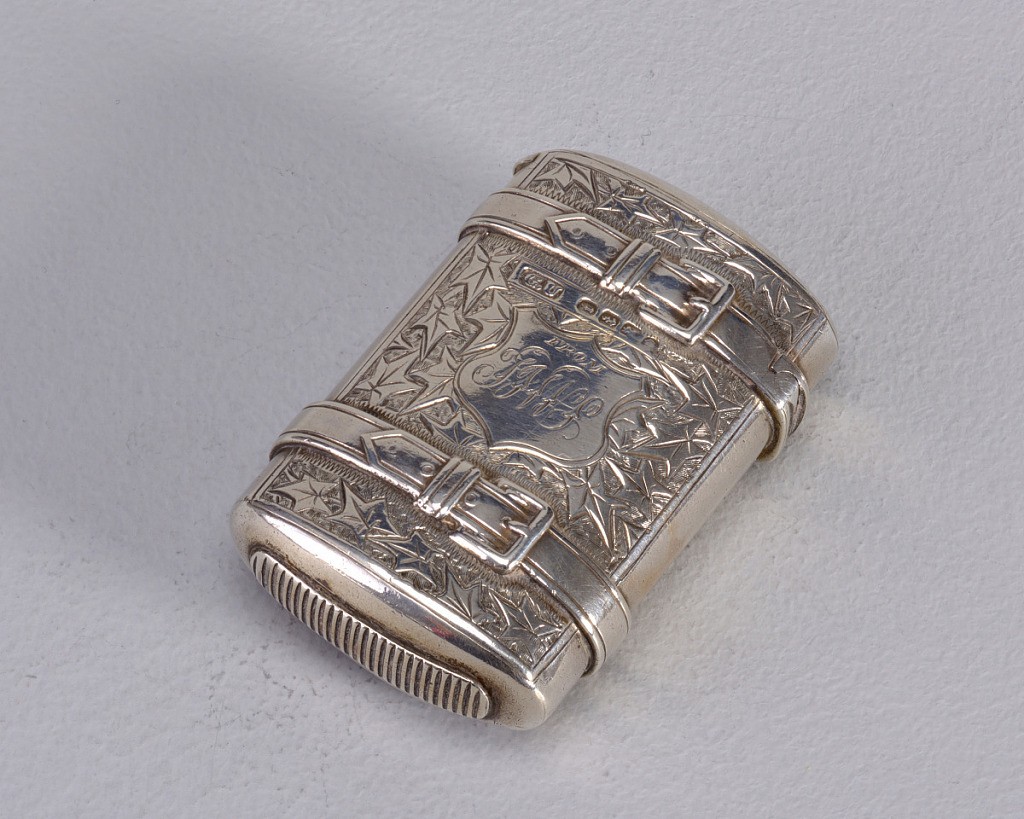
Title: Valise
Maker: George Unite
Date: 1883–84
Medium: Silver
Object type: Matchsafe
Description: Rectangular, curved sides, top and bottom, resembling a valise with leather straps that wrap from front to back, buckles on each strap on both sides, front features incised decoration of leaf motif, shield reserve at center inscribed "From [illegible monogram]", part just above strap opens as lid, hinged on side, thumb catch opposite, top of lid inscribed "A. Huttenback, 20th July, 1884." Same leaf motif with flowers at center incised on reverse. Striker on bottom.